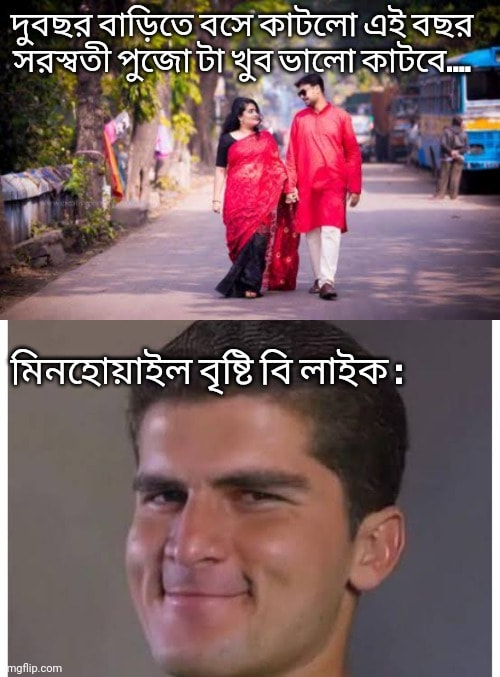
Text: দুবছর বাড়ীতে বসে কাটলো এই বছর সরস্বতী পুজো টা খুব ভালো কাটবে, মিনহোয়াইল বৃষ্টি বি লাইক
Label: Non Hate